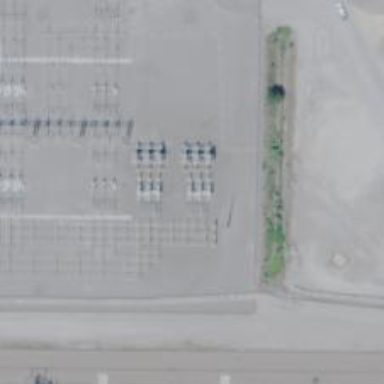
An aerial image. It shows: Switch for power supply.